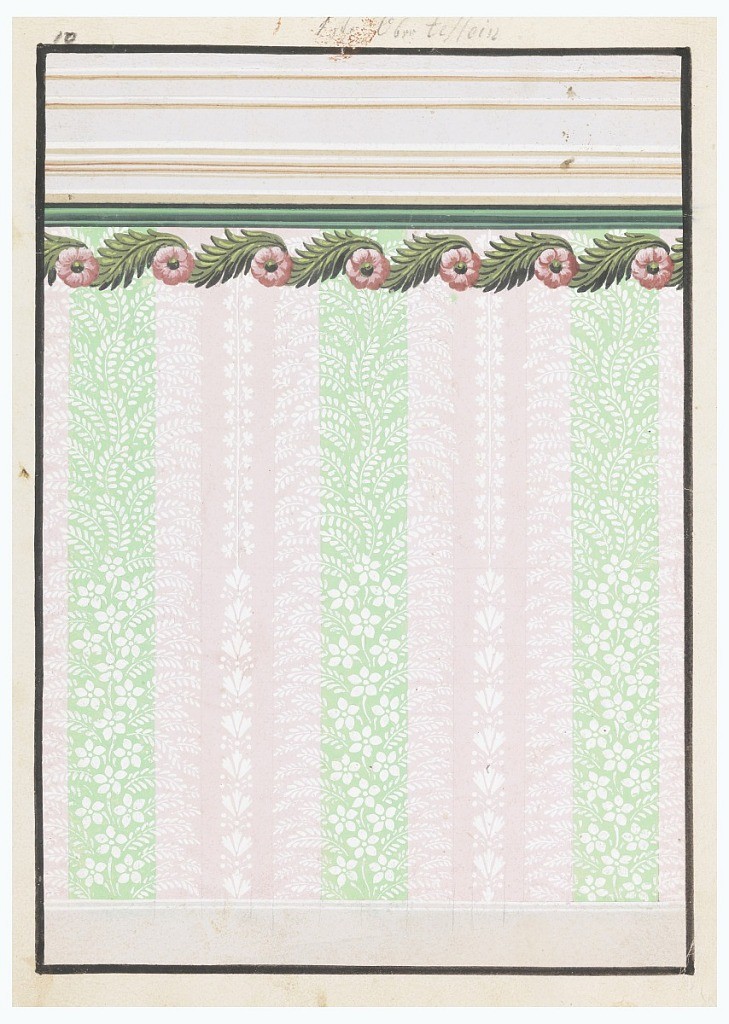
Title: Wallpaper Design
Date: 1840–60
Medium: Brush and gouache, graphite on white paper
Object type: Drawing
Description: A dado is shown at the bottom, an entablature, the bottom molding of which colored green, is on the top. The decoration consists of broad plant motifs alternating with narrow floral stripes. The background is divided into narrow green stripes behind the central parts of the plant motifs, and into broad rose stripes. Two plant motifs are suggested alternatively waved stems with petals and leaves, and leaf boughs; for the stripes are suggested rows of leaves with seeds or vine leaves on a straight stem. A row of petals, which are connected by palm leaves, is laid upon the tops of the stripes.